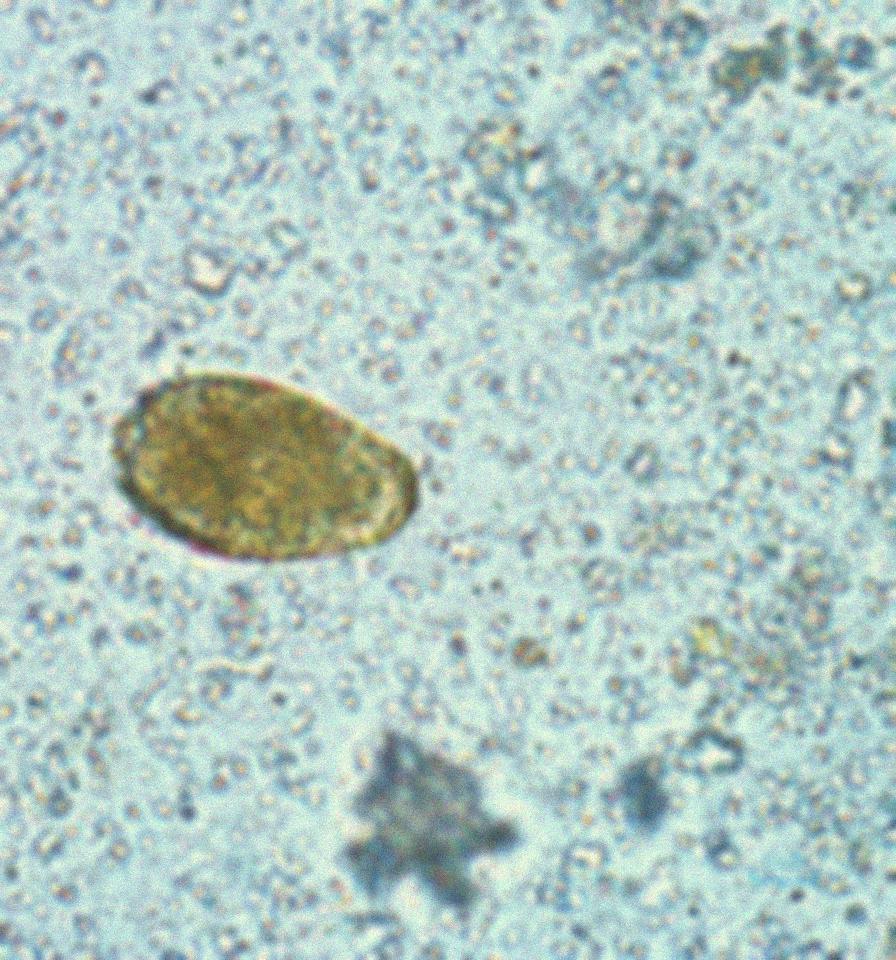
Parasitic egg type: Paragonimus spp